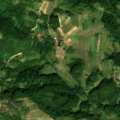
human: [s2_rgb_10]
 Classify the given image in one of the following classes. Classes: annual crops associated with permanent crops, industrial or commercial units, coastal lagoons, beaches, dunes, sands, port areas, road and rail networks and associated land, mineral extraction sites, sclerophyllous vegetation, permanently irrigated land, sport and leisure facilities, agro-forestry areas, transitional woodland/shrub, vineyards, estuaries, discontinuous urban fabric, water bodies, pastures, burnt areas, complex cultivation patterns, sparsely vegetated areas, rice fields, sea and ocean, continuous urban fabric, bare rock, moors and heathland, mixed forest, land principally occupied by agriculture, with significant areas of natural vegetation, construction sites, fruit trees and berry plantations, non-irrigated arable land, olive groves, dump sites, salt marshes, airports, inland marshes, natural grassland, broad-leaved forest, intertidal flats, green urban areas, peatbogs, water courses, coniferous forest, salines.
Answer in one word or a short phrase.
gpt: complex cultivation patterns, broad-leaved forest, transitional woodland/shrub